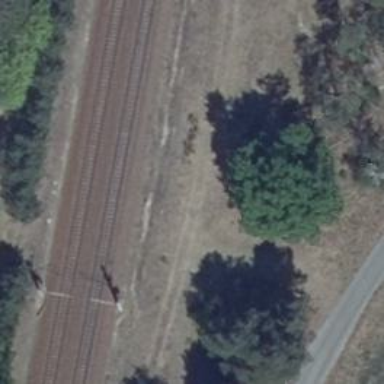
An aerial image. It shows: Track with grass surface categorized as grade4 tracktype.